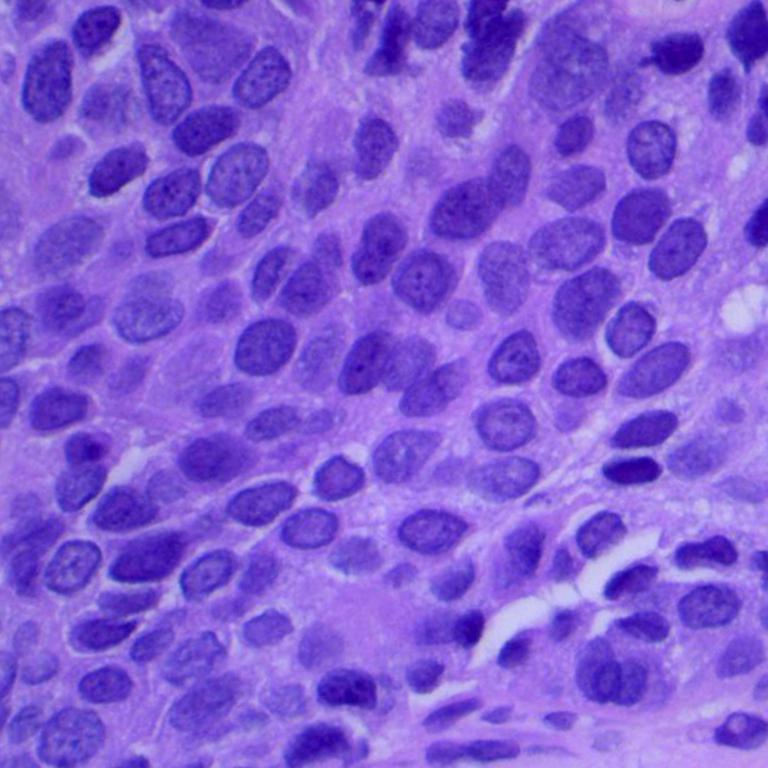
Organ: lung
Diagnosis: squamous carcinomas